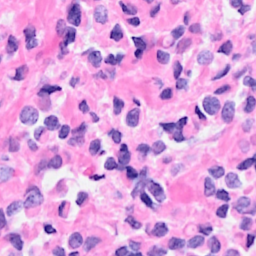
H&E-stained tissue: Breast